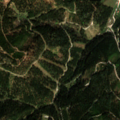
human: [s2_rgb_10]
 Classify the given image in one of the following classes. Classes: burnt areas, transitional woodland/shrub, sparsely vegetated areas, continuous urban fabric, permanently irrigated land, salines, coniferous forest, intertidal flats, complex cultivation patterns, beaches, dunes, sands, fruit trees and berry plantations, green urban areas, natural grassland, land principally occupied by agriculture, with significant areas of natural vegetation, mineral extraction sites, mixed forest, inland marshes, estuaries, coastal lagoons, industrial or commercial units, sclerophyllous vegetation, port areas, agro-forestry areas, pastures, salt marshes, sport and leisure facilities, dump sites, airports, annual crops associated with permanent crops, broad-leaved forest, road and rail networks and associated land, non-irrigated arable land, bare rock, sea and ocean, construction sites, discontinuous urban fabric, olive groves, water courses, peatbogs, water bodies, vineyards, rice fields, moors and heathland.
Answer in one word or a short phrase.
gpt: pastures, coniferous forest, mixed forest, natural grassland